Question: Hello when running antlr4 with the following input i get the following
image showing problem
[
I have been trying to fix it by doing some changes here and there but it seems it only works if I every of in a .
Could you please tell me what i am and why the problem ?
'''
grammar AM;
COMMENTS :
'{'~[
|
]*'}' -> skip
;
body : ('BODY' ' '*) anything | 'BODY' 'BEGIN' anything* 'END' ;
anything : whileLoop | write ;
write : 'WRITE' '(' '"' sentance '"' ')' ;
read : 'READ' '(' '"' sentance '"' ')' ;
whileLoop : 'WHILE' expression 'DO' ;
block : 'BODY' anything 'END';
expression : 'TRUE'|'FALSE' ;
test : ID? {System.out.println("Done");};
logicalOperators : '<' | '>' | '<>' | '<=' | '>=' | '=' ;
numberExpressionS : (NUMBER numberExpression)* ;
numberExpression : ('-' | '/' | '*' | '+' | '%') NUMBER ;
sentance : (ID)* {System.out.println("Sentance");};
WS : [
]+ -> skip ;
NUMBER : [0-9]+ ;
ID : [a-zA-Z0-9]* ;
**'strong text'**
'''
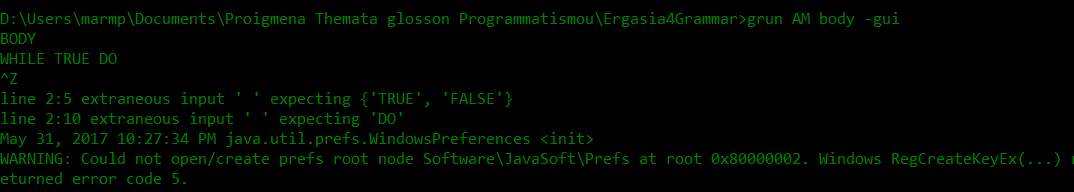
Answer: Your lexer rules produce conflicts:
'body : ('BODY' ' '*) anything | 'BODY' 'BEGIN' anything* 'END' ;'
vs
'WS : [
]+ -> skip ;'
The critical section is the '' '*'. This defines an implicit lexer token. It matches spaces and it is defined above of 'WS'. So any sequence of spaces is not handled as 'WS' but as implicit token.
If I am right putting tabs between the components of whileloop will work, also putting more than one space between them should work. You should simply remove '' '*', since whitespace is to be skipped anyway.